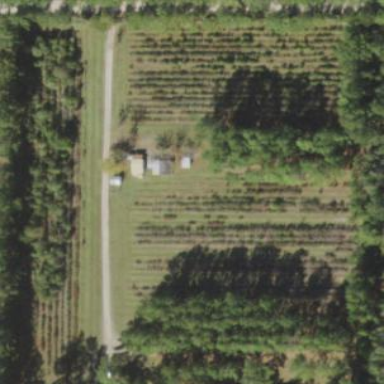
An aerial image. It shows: Plant nursery cultivating trees.